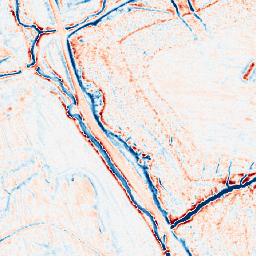
Category: edge_preserving
Decomposition family: anisotropic_diffusion
Decomposition parameters: iterations: 50
kappa: 100
gamma: 0.05
Upsampling method: area
Upsampling parameters: scale: 2
Upsampling scale: 2